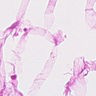
Metastatic tissue present: no